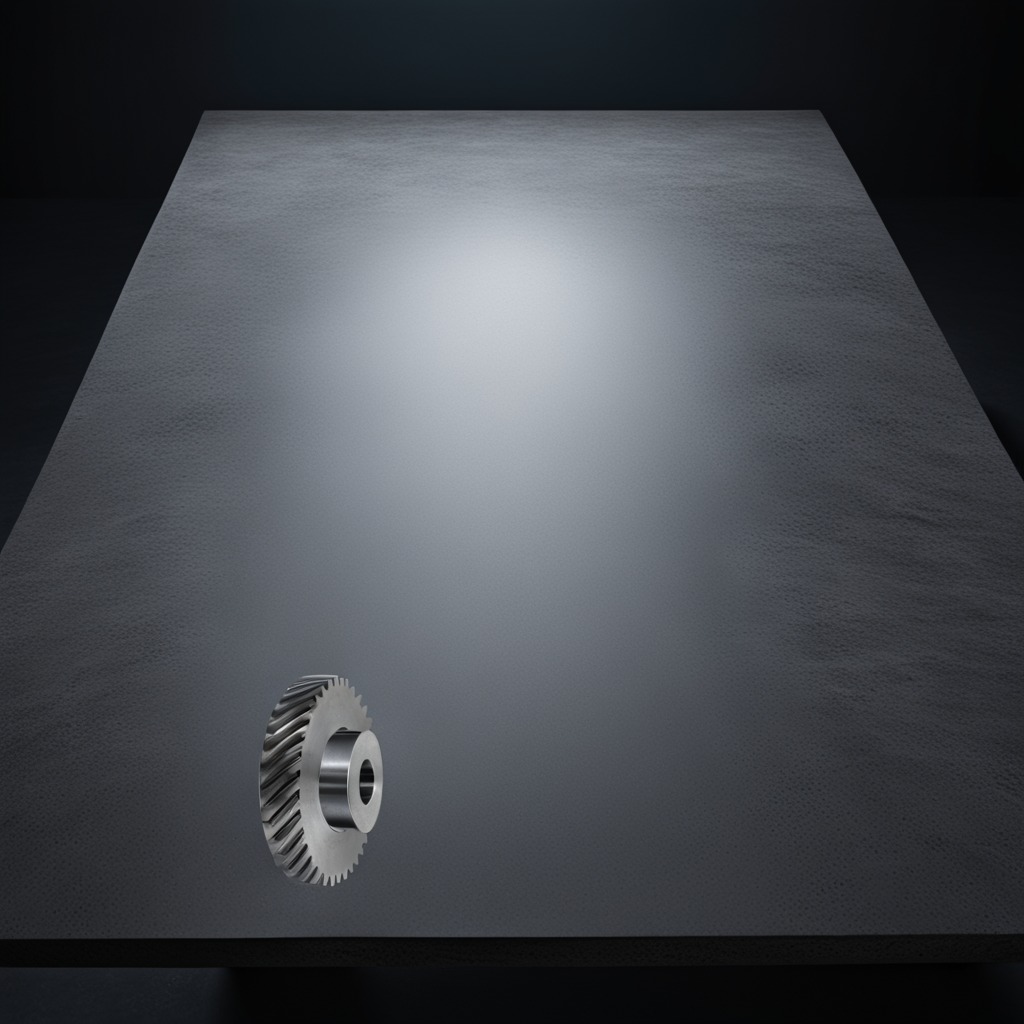
A steel gear with teeth is lying on a clean granite table inside a workshop at night.